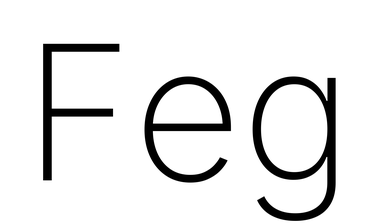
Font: Inter_ExtraLight